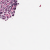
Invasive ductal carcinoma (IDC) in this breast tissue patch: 0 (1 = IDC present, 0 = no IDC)